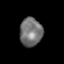
Tissue: prostate
Cell type: T cells
Senescence score: 0.285
Nuclear area (px): 626
Mean DAPI intensity: 115.188